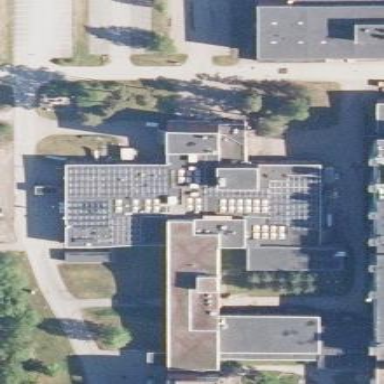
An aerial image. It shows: University building.